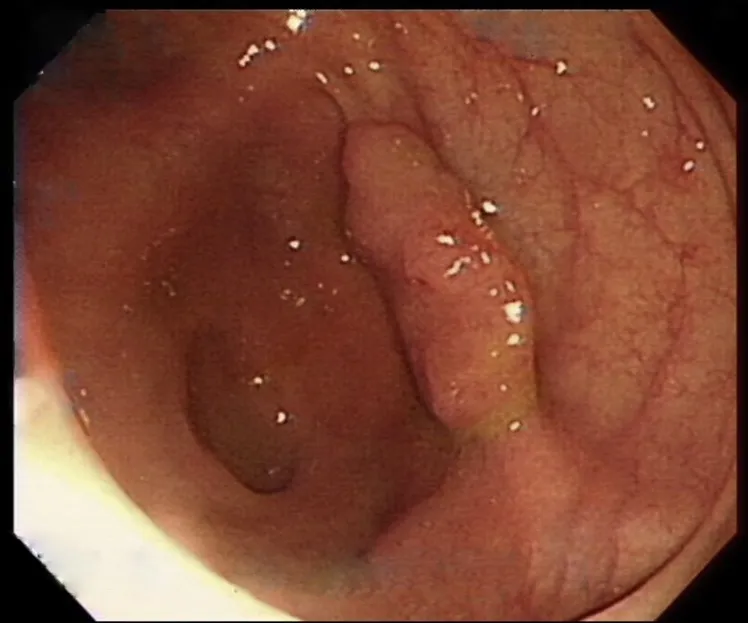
Colonoscopy. One 1.5 cm sessile type polyp was discovered over cecum.
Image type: endoscopy (gi_endoscopy)